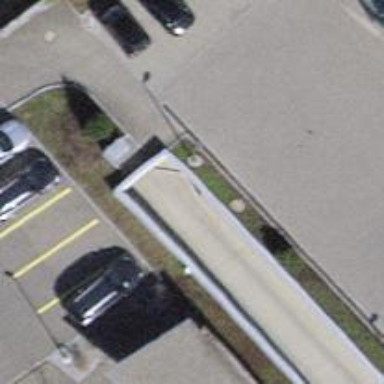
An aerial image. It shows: Parking entrance.